Question: I am making a login script that has six text fields the problem is it looks like this:

How do you center it and make the words apear inside the box?
EDIT: all I'm looking for currently is how to have the text in the box a certain color.
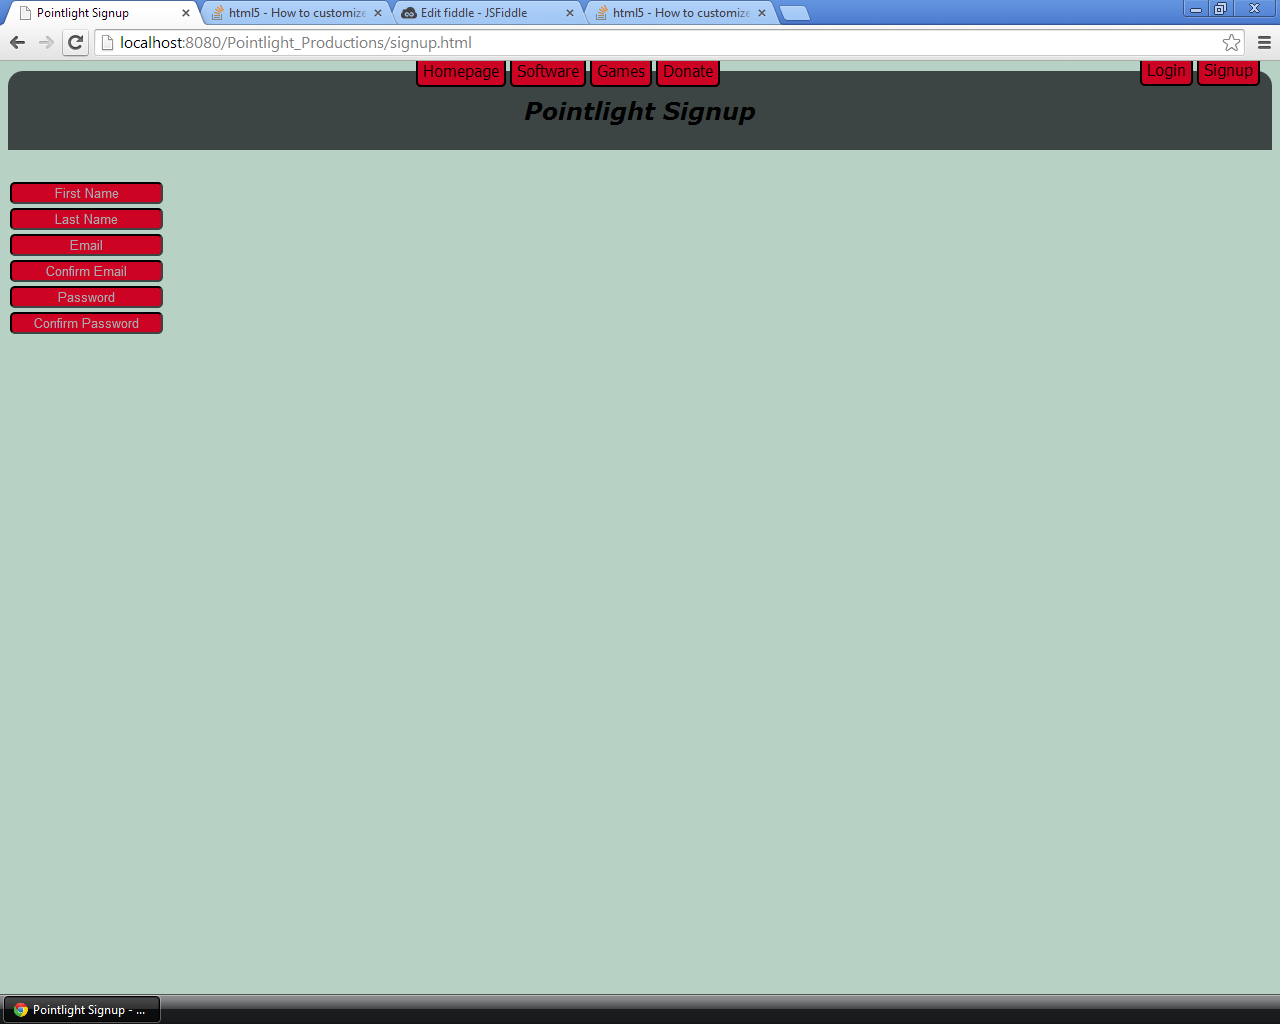
Answer: If you were just looking for a cool design, here's what I came up with:
<URL>
# Fiddle
Here is the HTML:
'''
<form id="signup">
<input type="text" placeholder="First Name" required="required" />
<input type="text" placeholder="Last Name" required="required" />
<input type="email" placeholder="Email" required="required" />
<input type="email" placeholder="Confirm Email" required="required" />
<input type="password" placeholder="Password" required="required" />
<input type="password" placeholder="Confirm Password" required="required" />
<input type="submit" />
</form>
'''
The styling you're gonna have to see for yourself..
:D
To make the words inside appear in a certain color, put this in your CSS code -
'''
::-webkit-input-placeholder { color: #999; }
:-moz-placeholder { color: #999; }
::-moz-placeholder { color: #999; }
:-ms-input-placeholder { color: #999; }
'''
(Obviously, change the '#999' to the color of your choice.)
That would cause the 'placeholder''s to appear in a certain color. If you were talking about the color of the text written, then just use
> input { color: #999; }